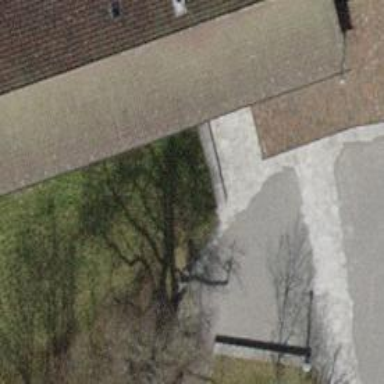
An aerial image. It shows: Stone wall as barrier.